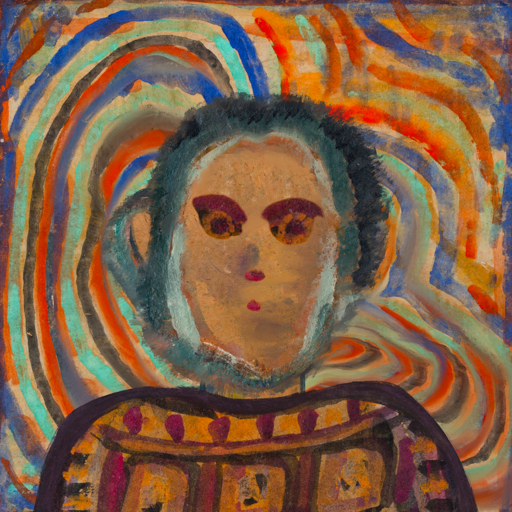
Background: Sisters, Head And Neck Front: In_The_Sun, Face Front: Doll, Bust: Doll, Hair Front: Boggyland, Head Accessory: Blank, Second Necklace: Blank, Necklace: Blank, Baby: Blank